Question: I am using jasper report for generating my PDF report. I use following configuration in file.
'''
<textField isStretchWithOverflow="true" isBlankWhenNull="true">
<reportElement uuid="ec0e2f1f-82d6-46fd-ba68-394be7f6b015" positionType="Float" stretchType="RelativeToTallestObject" isPrintRepeatedValues="false" mode="Transparent" x="0" y="0" width="100" height="16" isPrintInFirstWholeBand="true" isPrintWhenDetailOverflows="true"/>
<box topPadding="2" leftPadding="5" bottomPadding="0" rightPadding="0">
<pen lineColor="#757575"/>
<topPen lineWidth="0.0"/>
<leftPen lineWidth="1.0"/>
<bottomPen lineWidth="1.0"/>
<rightPen lineWidth="0.0"/>
</box>
<textElement textAlignment="Left" verticalAlignment="Top" markup="none">
<font size="11"/>
<paragraph lineSpacing="Single"/>
</textElement>
<textFieldExpression><![CDATA[$F{firstName}]]></textFieldExpression>
</textField>
'''
When export PDF, It will show me records like given in below screen-shot. See in first , there is no single character in second . Even though it is behaving like text wrapping. I think there must be any solution. Please help me if anybody resolved this issue.
<URL> I am giving link for whole PDF file.

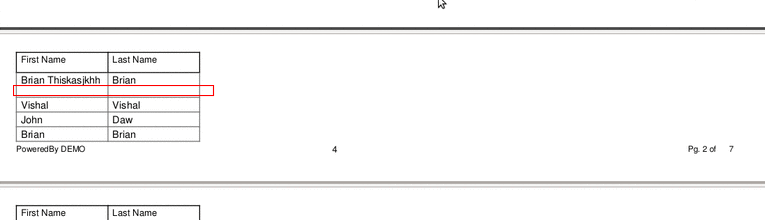
Answer: The sample PDF uses the font Helvetica (supplied by the PDF viewer) which surely is not used by JasperReports when generically pre-compiling the Report.
If different fonts (having different font metrics) are used like this, fields in the output may turn out to be too big or too small. Thus, I'd advice to explicitly set the font, and to do so using both the 'fontName' and the 'pdfFontName' attributes indicating the same TTF font. Alternatively this can be done more cleanly using JasperReports font extensions. Cf. <URL> for details.
## fontName and pdfFontName
E.g., assuming that you are working in a Windows environment and have the appropriate permissions (otherwise simply adapt the path to point to your copy of the font), you can use Arial like this:
'''
<textField isStretchWithOverflow="true" isBlankWhenNull="true">
<reportElement positionType="Float" stretchType="RelativeToTallestObject" isPrintRepeatedValues="false" mode="Transparent" x="0" y="0" width="100" height="16" isPrintInFirstWholeBand="true" isPrintWhenDetailOverflows="true" uuid="e4335197-b9f6-4d24-9ea0-ef582bcc8393"/>
<box topPadding="2" leftPadding="5" bottomPadding="0" rightPadding="0">
<pen lineColor="#757575"/>
<topPen lineWidth="1.0"/>
<leftPen lineWidth="1.0"/>
<bottomPen lineWidth="1.0"/>
<rightPen lineWidth="1.0"/>
</box>
<textElement textAlignment="Left" verticalAlignment="Top" markup="none">
<font fontName="Arial" size="11" pdfFontName="c:\Windows\Fontsrial.ttf" isPdfEmbedded="true"/>
</textElement>
<textFieldExpression><![CDATA[$F{firstName}]]></textFieldExpression>
</textField>
'''
PDF is a special case in JasperReports because in contrast to most other output formats (which use the system fonts) PDF viewers foremost use one of the standard 14 fonts every PDF viewer must supply or fonts embedded in the respective PDF document; therefore, PDF file generation differs a bit.
## font extensions
The cleaner approach requires you to write a file defining your font families with all relevant information, e.g.
'''
<?xml version="1.0" encoding="UTF-8"?>
<fontFamilies>
<fontFamily name="Verdana">
<normal>admin/plugins/ireport/config/fonts/verdana.ttf</normal>
<bold>admin/plugins/ireport/config/fonts/verdanab.ttf</bold>
<italic>admin/plugins/ireport/config/fonts/verdanai.ttf</italic>
<boldItalic>admin/plugins/ireport/config/fonts/verdanaz.ttf</boldItalic>
<pdfEncoding>Identity-H</pdfEncoding>
<pdfEmbedded>true</pdfEmbedded>
</fontFamily>
</fontFamilies>
'''
(The fonts referenced from that file (verdana*.ttf) are part of the Microsoft "TrueType core fonts for the Web" collection. The license agreement for their use can be found in eula.html which can currently (as of 2011-04-01) be found at <URL>
Then you need to tell JasperReports font extensions to retrieve its information from that file as described in <URL>, i.e. by providing a 'jasperreports_extension.properties' file in the root package containing
'''
net.sf.jasperreports.extension.registry.factory.simple.font.families=net.sf.jasperreports.engine.fonts.SimpleFontExtensionsRegistryFactory
net.sf.jasperreports.extension.simple.font.families.dejavu=my_path/fonts.xml
'''
(the pointed-to fonts.xml is the file mentioned above.)